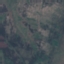
Land use / land cover: HerbaceousVegetation